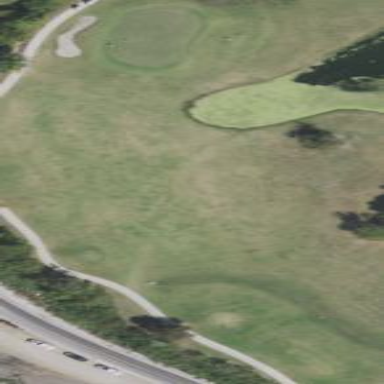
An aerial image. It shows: Grassy area designated as golf fairway.